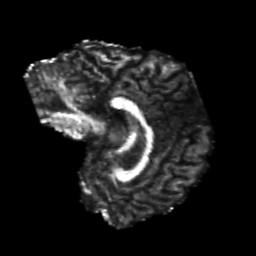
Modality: FA
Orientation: sagittal
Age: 23
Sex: male
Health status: healthy
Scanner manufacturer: philips
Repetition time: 7.391 s
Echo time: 0.08599 s